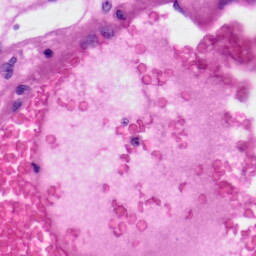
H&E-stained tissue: Skin